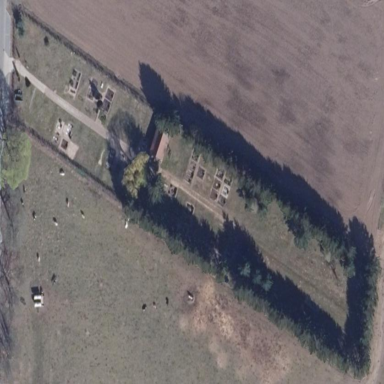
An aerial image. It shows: Cemetery.